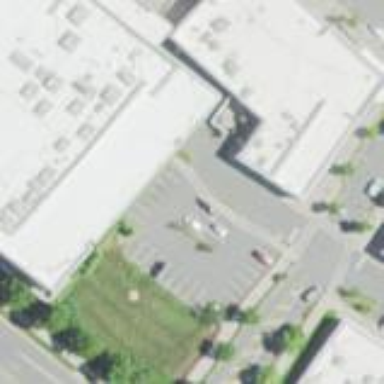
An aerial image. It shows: Parking area.